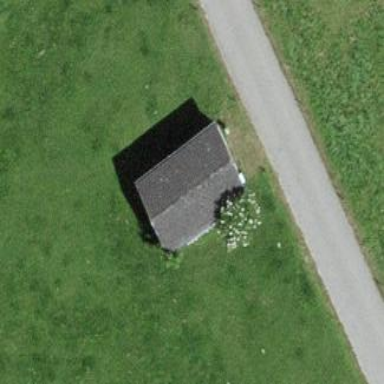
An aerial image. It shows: Service building.